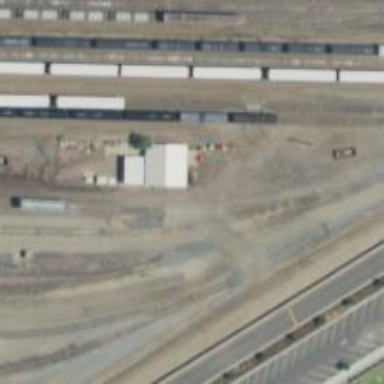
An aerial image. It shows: Railway yard in service.